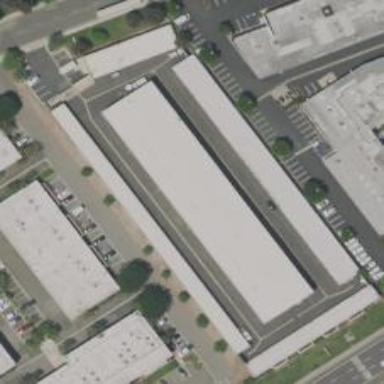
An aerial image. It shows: Storage rental shop belonging to the Public Storage brand.